【题型】解答题　【知识点】解析几何　【难度】hard
已知椭圆 \(C: \dfrac{x^2}{8} + \dfrac{y^2}{4} = 1\)，\(F_1,F_2\) 分别为左、右焦点，直线 \(l\) 过 \(F_2\) 交椭圆于 \(A,B\) 两点.

\vspace{1em}

(1) 求椭圆的离心率;

(2) 当 \(\angle F_1AB = 90^\circ\)，且点 \(A\) 在 \(x\) 轴上方时，求 \(A,B\) 两点的坐标;

(3) 若直线 \(AF_1\) 交 \(y\) 轴于 \(M\)，直线 \(BF_1\) 交 \(y\) 轴于 \(N\)，是否存在直线 \(l\)，使得 \(S_{F_1AB} = S_{F_1MN}\)？若存在，求出直线 \(l\) 的方程；若不存在，请说明理由.

\vspace{1em}
【解答】

\textbf{【答案】}
(1) \(\boldsymbol{\dfrac{\sqrt{2}}{2}}\);
(2) \(B\left(\dfrac{8}{3},-\dfrac{2}{3}\right)\)，\(A(0,2)\);
(3) 存在直线 \(x+\sqrt{3}y-2=0\) 或 \(x-\sqrt{3}y-2=0\) 满足题意.

\vspace{1em}

\textbf{【知识点】}
求椭圆中的参数及范围、求椭圆上点的坐标、求椭圆的离心率或离心率的取值范围、椭圆中三角形（四边形）的面积

\vspace{1em}

\textbf{【分析】}
(1) 根据椭圆方程直接求 \(a,b\)，即可得离心率;
(2) 由垂直的向量表示化简，结合点在椭圆上即可求出 \(A\) 点坐标，再联立直线与椭圆可得 \(B\) 点坐标;
(3) 由直线方程得出 \(y_3,y_4\)，分别求出三角形面积，根据面积相等建立方程求出 \(m\) 即可得解.

\vspace{1em}

\textbf{【详解】}
(1) 由椭圆方程知，\(a = 2\sqrt{2},\ b = 2\)，

所以 \(c = \sqrt{a^2 - b^2} = 2\)，

所以离心率 \(e = \dfrac{c}{a} = \dfrac{2}{2\sqrt{2}} = \dfrac{\sqrt{2}}{2}\).

\vspace{1em}

(2) \(F_1(-2,0),\ F_2(2,0)\)，设 \(A(x_1,y_1)\)，且 \(y_1 > 0\).

所以 \(\overrightarrow{AF_1} = (-x_1-2,-y_1),\ \overrightarrow{AF_2} = (-x_1+2,-y_1)\)，

\(\because \angle F_1AB = 90^\circ\ (\angle F_1AF_2 = 90^\circ)\)，\(\therefore \overrightarrow{AF_1} \cdot \overrightarrow{AF_2} = x_1^2 - 4 + y_1^2 = 0\)，

又 \(A\) 在椭圆上，满足 \(\dfrac{x_1^2}{8} + \dfrac{y_1^2}{4} = 1\)，即 \(y_1^2 = 4\left(1 - \dfrac{x_1^2}{8}\right)\)，

\(\therefore x_1^2 - 4 + 4\left(1 - \dfrac{x_1^2}{8}\right) = 0\)，解得 \(x_1 = 0\)，即 \(A(0,2)\).

所以直线 \(AB:\ y = -x + 2\)，

联立
\[
\begin{cases}
y = -x + 2 \\
\dfrac{x^2}{8} + \dfrac{y^2}{4} = 1
\end{cases},
\]
解得 \(\begin{cases} x = \dfrac{8}{3} \\ y = -\dfrac{2}{3} \end{cases}\) 或 \(\begin{cases} x = 0 \\ y = 2 \end{cases}\)，

所以 \(B\left(\dfrac{8}{3},-\dfrac{2}{3}\right)\);

\vspace{1em}

(3) 设 \(A(x_1,y_1),\ B(x_2,y_2),\ M(0,y_3),\ N(0,y_4)\)，

直线 \(l:\ x = my + 2\)，

联立
\[
\begin{cases}
x = my + 2 \\
\dfrac{x^2}{8} + \dfrac{y^2}{4} = 1
\end{cases},
\]
得 \((m^2 + 2)y^2 + 4my - 4 = 0\)，

则 \(y_1 + y_2 = -\dfrac{4m}{m^2 + 2},\ y_1y_2 = \dfrac{-4}{m^2 + 2}\).

直线 \(AF_1\) 的方程：\(y = \dfrac{y_1}{x_1 + 2}(x+2)\)，令 \(x=0\) 得 \(M\) 纵坐标 \(y_3 = \dfrac{2y_1}{x_1 + 2}\);

直线 \(BF_1\) 的方程：\(y = \dfrac{y_2}{x_2 + 2}(x+2)\)，令 \(x=0\) 得 \(N\) 的纵坐标 \(y_4 = \dfrac{2y_2}{x_2 + 2}\).

则
\[
S_{F_1AB} = \dfrac{1}{2}|F_1F_2| \cdot |y_1 - y_2| = 2|y_1 - y_2|,\quad S_{F_1MN} = \dfrac{1}{2}|F_1O| \cdot |y_3 - y_4| = |y_3 - y_4|,
\]

若 \(S_{F_1AB} = S_{F_1MN}\)，即 \(2|y_1 - y_2| = |y_3 - y_4|\)，

\[
\begin{aligned}
|y_3 - y_4| &= \left|\dfrac{2y_1}{x_1 + 2} - \dfrac{2y_2}{x_2 + 2}\right| = \left|\dfrac{2y_1}{my_1 + 4} - \dfrac{2y_2}{my_2 + 4}\right| = \left|\dfrac{8(y_1 - y_2)}{(my_1 + 4)(my_2 + 4)}\right| = 2|y_1 - y_2|, \\
\therefore |(my_1 + 4)(my_2 + 4)| &= 4,\ |m^2y_1y_2 + 4m(y_1 + y_2) + 16| = 4,
\end{aligned}
\]

代入根与系数的关系，得
\[
\left|\dfrac{-4m^2}{m^2 + 2} + 4m \cdot \dfrac{-4m}{m^2 + 2} + 16\right| = 4,
\]
解得 \(m = \pm\sqrt{3}\).

\(\therefore\) 存在直线 \(x+\sqrt{3}y-2=0\) 或 \(x-\sqrt{3}y-2=0\) 满足题意.

\vspace{1em}

\textbf{【点睛】}
方法点睛：圆锥曲线中求解三角形面积的常用方法:

(1) 利用弦长以及点到直线的距离公式，表示出三角形的面积;

(2) 根据直线与圆锥曲线的交点，利用公共底或者公共高的情况，将三角形的面积表示为 \(\dfrac{1}{2}|AB| \cdot |x_1 - x_2|\) 或 \(\dfrac{1}{2}|EF| \cdot |y_1 - y_2|\) 的形式求解.

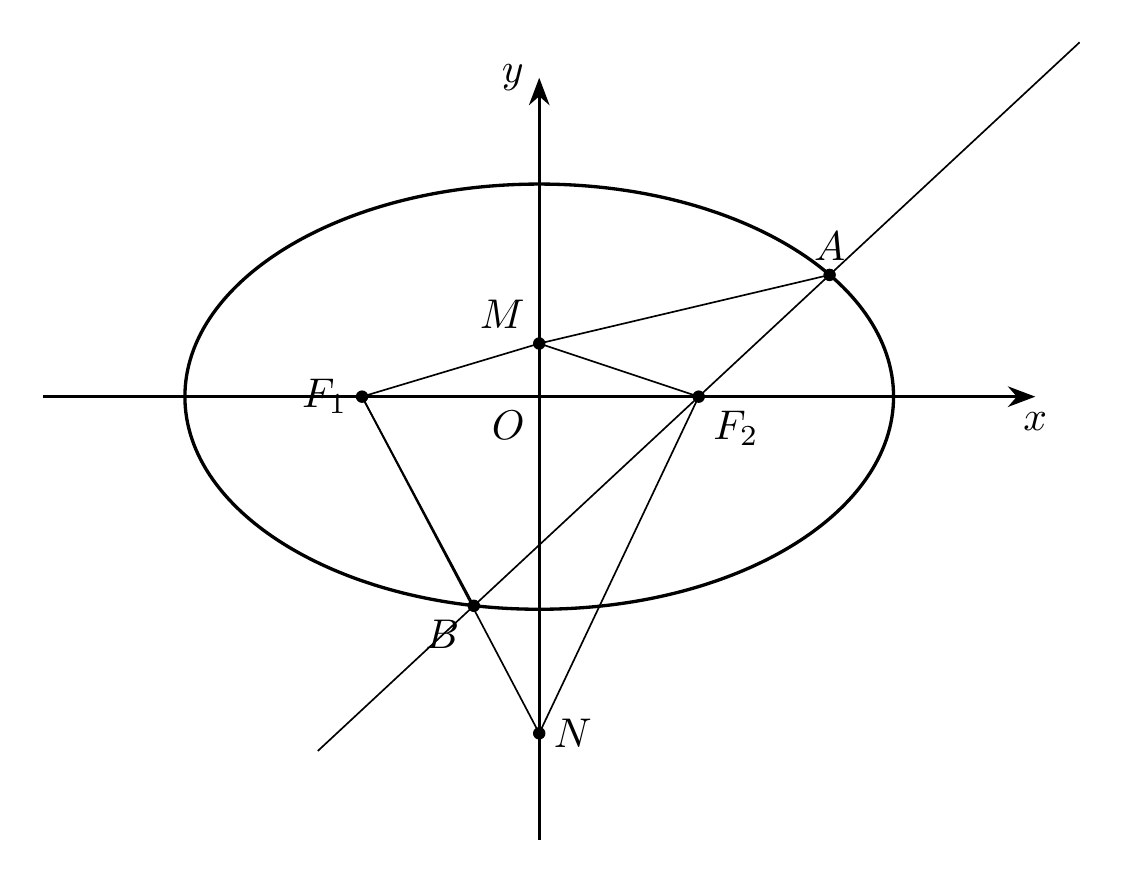